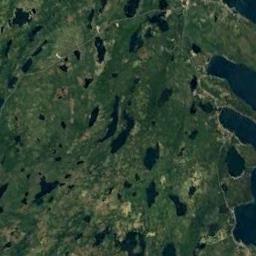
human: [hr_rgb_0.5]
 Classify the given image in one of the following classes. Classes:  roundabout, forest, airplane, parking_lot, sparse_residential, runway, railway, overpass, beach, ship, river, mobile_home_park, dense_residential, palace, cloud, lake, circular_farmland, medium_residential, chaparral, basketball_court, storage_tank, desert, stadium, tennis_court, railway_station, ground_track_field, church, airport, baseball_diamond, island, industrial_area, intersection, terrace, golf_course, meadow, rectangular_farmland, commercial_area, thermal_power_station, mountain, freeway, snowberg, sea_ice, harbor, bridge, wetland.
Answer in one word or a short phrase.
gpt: wetland